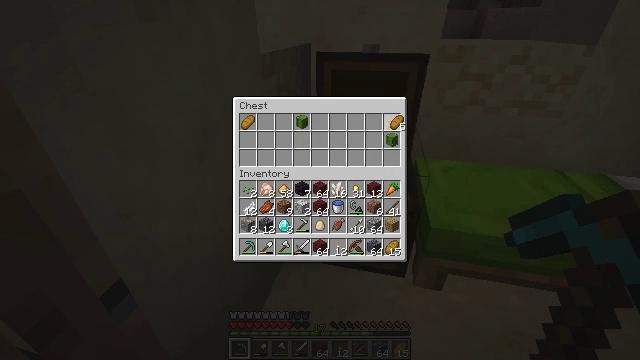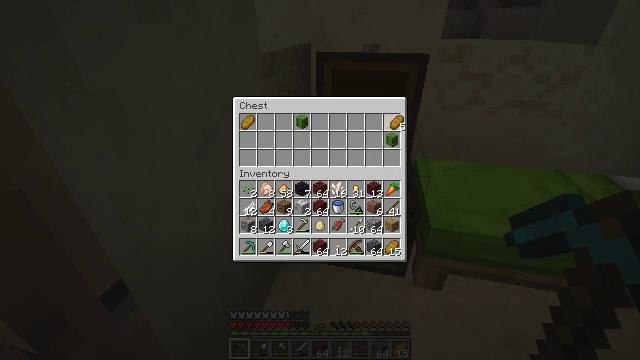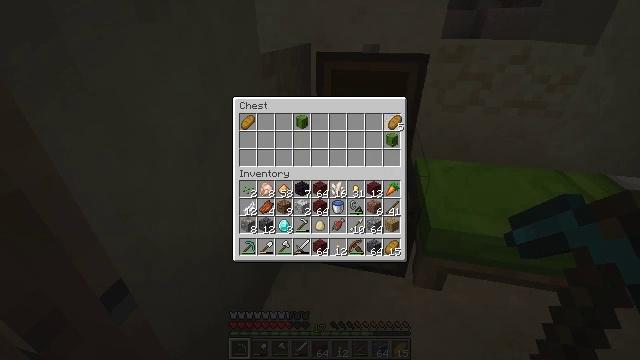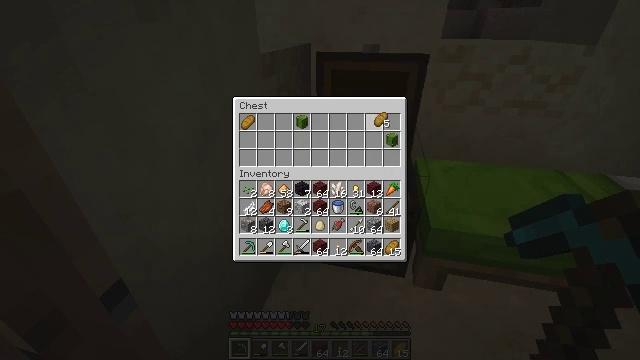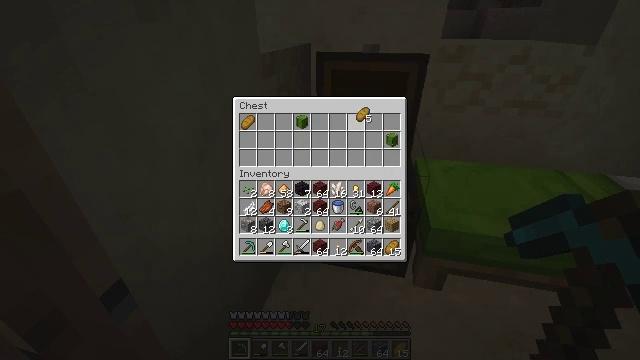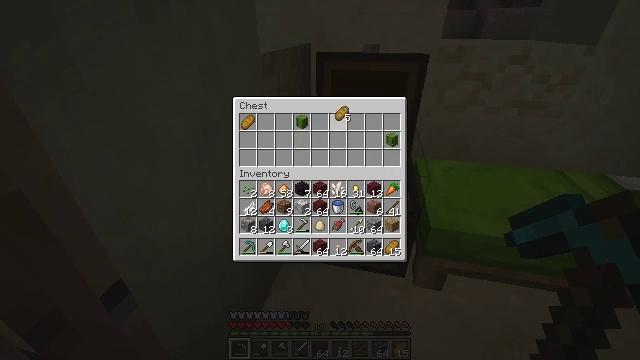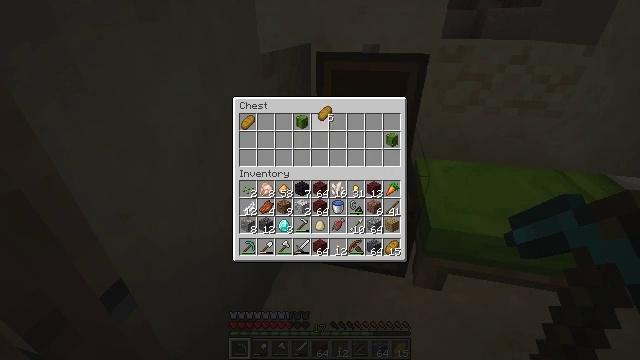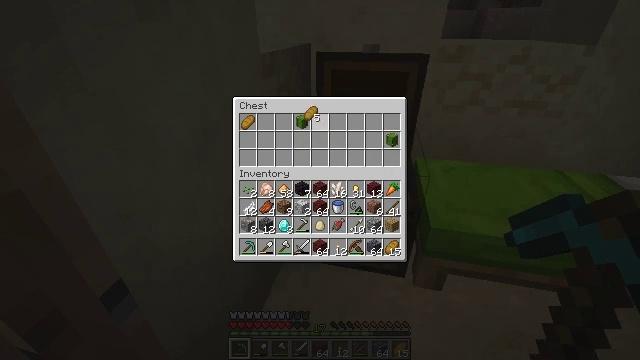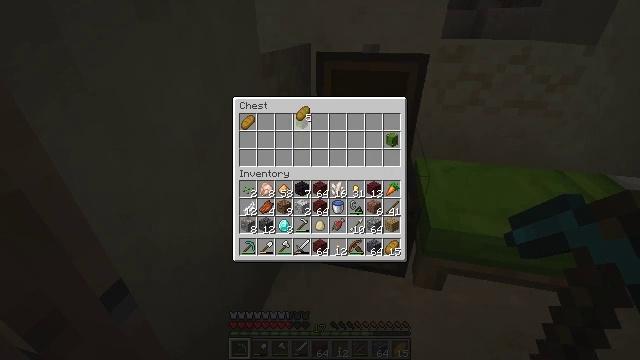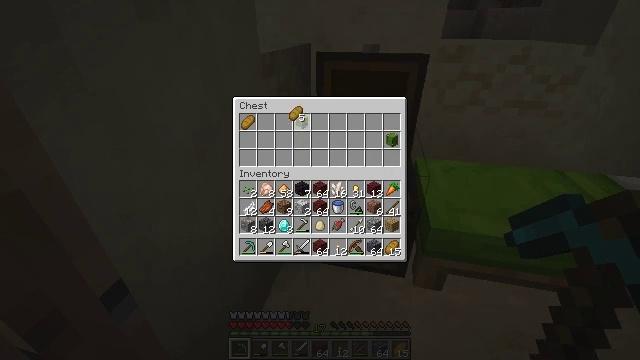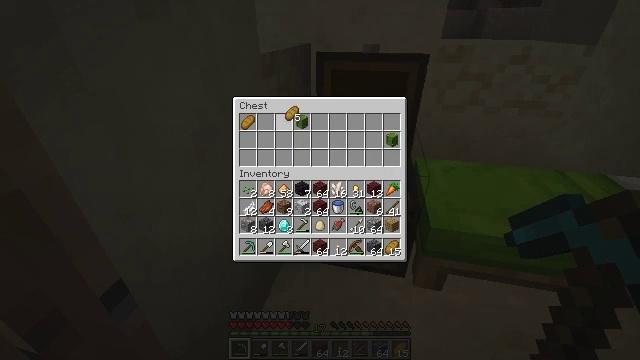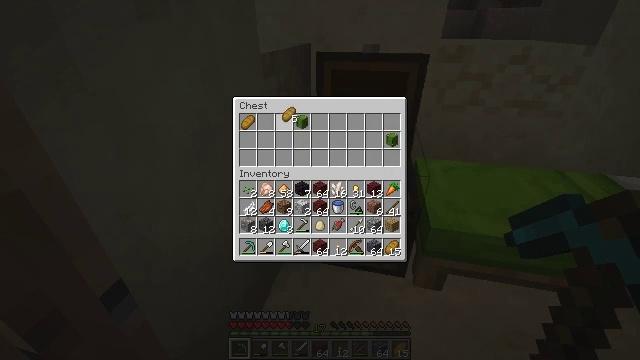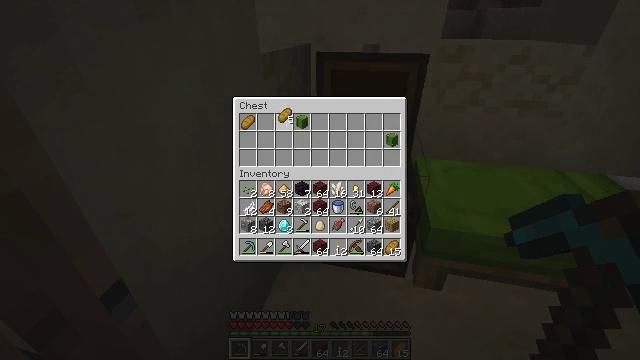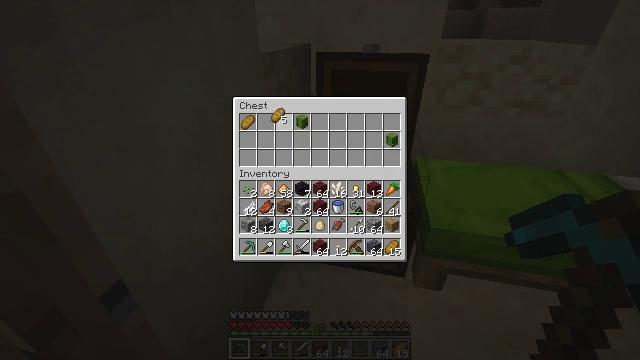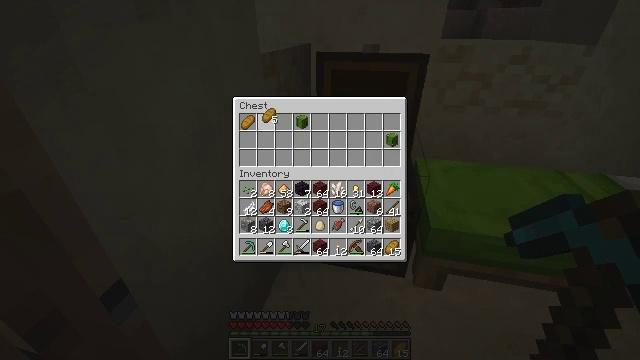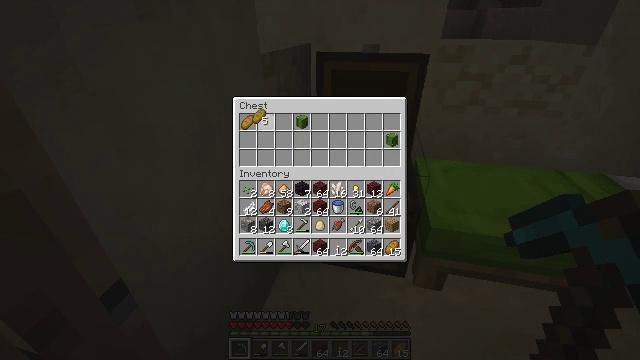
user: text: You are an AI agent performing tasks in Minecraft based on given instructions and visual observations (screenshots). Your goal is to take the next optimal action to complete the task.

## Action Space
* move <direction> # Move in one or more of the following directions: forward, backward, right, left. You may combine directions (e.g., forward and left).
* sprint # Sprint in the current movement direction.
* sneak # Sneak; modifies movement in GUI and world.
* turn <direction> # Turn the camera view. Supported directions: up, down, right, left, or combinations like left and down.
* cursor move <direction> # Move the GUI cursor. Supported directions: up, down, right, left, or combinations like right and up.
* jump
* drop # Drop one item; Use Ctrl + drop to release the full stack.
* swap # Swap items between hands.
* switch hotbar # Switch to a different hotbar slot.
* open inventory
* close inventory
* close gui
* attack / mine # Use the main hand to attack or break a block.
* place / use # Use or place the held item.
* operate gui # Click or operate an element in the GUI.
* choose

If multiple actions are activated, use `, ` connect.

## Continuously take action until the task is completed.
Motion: motion action
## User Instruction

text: Break the hay block to collect it.
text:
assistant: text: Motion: operate gui
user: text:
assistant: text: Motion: operate gui
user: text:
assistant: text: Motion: cursor move left
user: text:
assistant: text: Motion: cursor move left
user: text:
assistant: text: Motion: cursor move left
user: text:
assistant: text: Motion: cursor move left
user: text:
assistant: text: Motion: cursor move left
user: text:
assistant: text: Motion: cursor move left
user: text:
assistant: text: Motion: cursor move left
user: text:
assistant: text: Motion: no_op
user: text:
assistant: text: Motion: no_op
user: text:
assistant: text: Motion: no_op
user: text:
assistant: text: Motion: no_op
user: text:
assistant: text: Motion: cursor move left
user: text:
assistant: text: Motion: cursor move left
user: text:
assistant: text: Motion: no_op
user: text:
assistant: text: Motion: no_op
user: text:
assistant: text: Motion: no_op
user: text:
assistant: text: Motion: operate gui
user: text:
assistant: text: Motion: operate gui
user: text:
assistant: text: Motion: operate gui
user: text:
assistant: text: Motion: no_op
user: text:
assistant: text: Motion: no_op
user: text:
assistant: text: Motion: no_op
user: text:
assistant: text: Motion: cursor move right and up
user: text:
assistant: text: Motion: cursor move right and up
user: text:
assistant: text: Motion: cursor move right and up
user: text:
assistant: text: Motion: no_op
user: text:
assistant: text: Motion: no_op
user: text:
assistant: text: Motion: operate gui